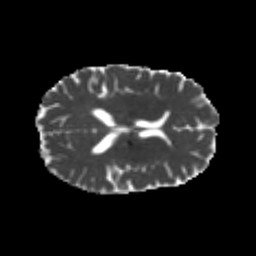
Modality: MD
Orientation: axial
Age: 25
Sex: female
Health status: healthy
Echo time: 0.074 s